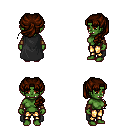
a pixel art fantasy rpg character, female body template, orc, green skin, black cape, gold greaves, brown princess hairstyle, leather bracers, four views (front, back, left, right), 2x2 character sprite sheet, small pixel art, hard edges, no anti-aliasing